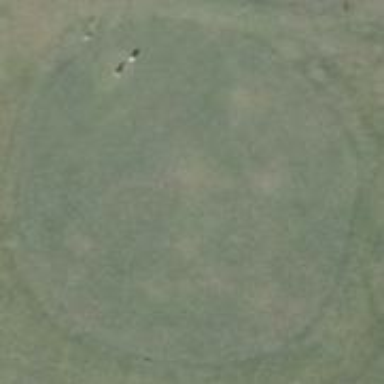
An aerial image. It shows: Golf tee.